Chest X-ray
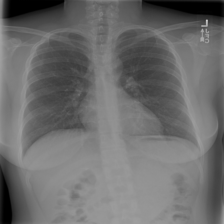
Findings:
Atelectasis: negative
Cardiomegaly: negative
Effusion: negative
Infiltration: negative
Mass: negative
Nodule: negative
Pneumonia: negative
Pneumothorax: negative
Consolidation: negative
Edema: negative
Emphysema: negative
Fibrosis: negative
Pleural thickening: negative
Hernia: negative